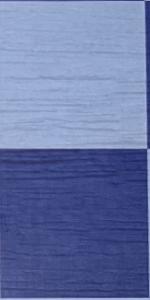
Label: Empty